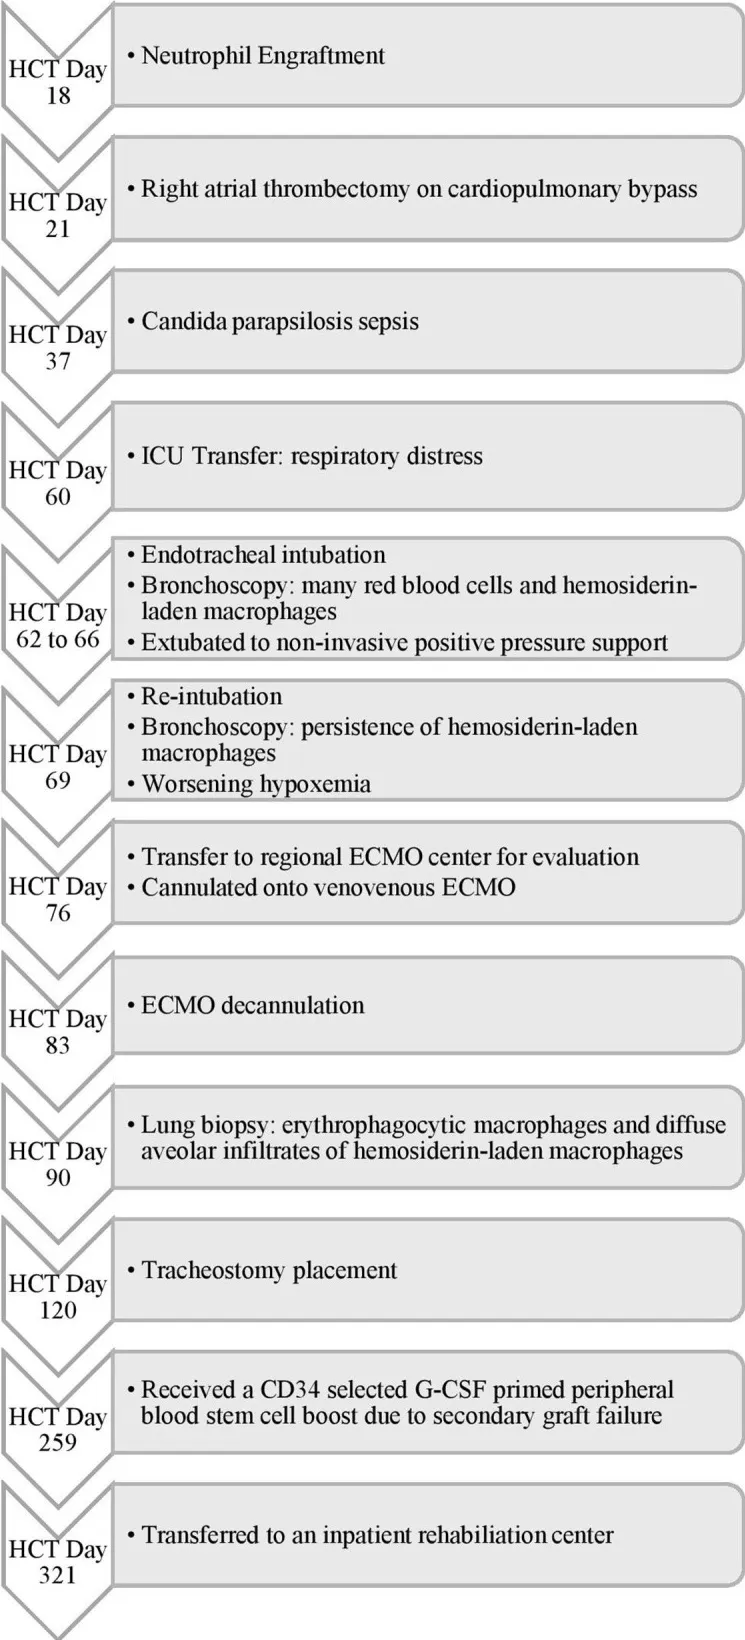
Timeline of Events for Case 1. HCT, hematopoietic cell transplant; ICU, intensive care unit; ECMO, extracorporeal membrane oxygenation; CD, cluster of differentiation; G-CSF, granulocyte-colony stimulating factor.
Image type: chart (chart)